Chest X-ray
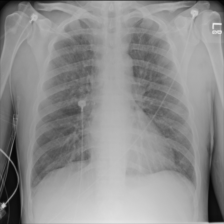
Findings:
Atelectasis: negative
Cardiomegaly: negative
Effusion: negative
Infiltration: negative
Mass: negative
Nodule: negative
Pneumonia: negative
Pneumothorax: negative
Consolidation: negative
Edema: negative
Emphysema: negative
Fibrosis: negative
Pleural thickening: negative
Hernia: negative